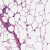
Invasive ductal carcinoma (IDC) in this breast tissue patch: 0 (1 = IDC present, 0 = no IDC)